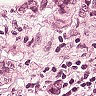
Metastatic tissue present: yes